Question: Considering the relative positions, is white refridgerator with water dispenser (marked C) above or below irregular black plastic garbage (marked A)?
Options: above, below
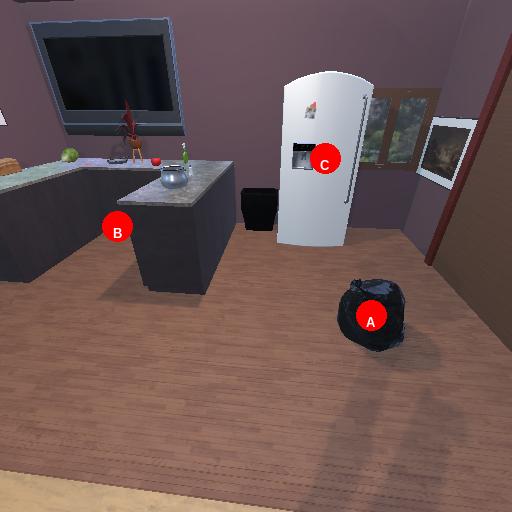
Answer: above